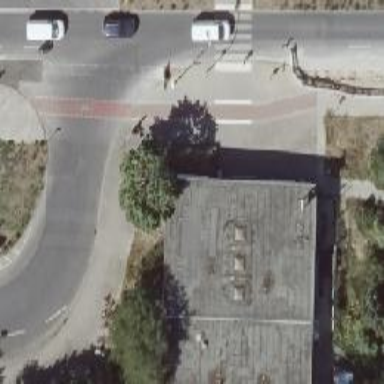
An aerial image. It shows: Subway entrance.